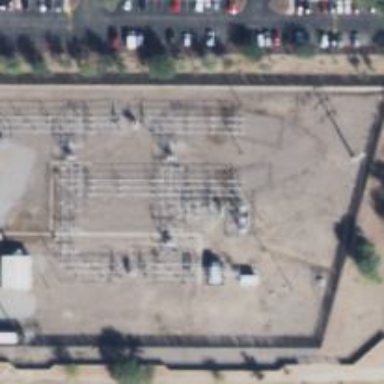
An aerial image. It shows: Switch used for power control.